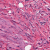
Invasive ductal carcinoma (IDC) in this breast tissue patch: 0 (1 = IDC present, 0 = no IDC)